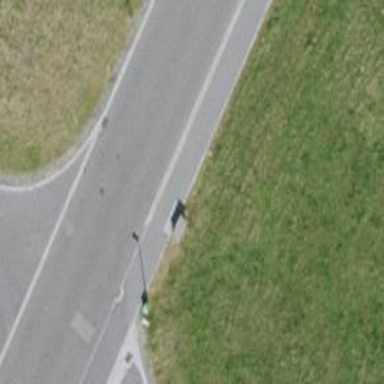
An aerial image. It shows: Street cabinet.